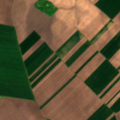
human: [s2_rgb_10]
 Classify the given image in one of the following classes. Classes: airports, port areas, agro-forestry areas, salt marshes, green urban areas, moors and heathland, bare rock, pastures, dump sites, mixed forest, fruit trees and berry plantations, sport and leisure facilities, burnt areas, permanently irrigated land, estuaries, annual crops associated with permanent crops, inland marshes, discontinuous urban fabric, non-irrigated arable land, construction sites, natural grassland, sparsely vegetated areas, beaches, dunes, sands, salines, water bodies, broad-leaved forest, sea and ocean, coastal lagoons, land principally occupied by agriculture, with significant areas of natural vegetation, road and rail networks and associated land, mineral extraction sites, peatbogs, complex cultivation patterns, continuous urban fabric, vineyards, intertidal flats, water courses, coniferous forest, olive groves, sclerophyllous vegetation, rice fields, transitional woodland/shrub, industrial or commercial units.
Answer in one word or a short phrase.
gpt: non-irrigated arable land